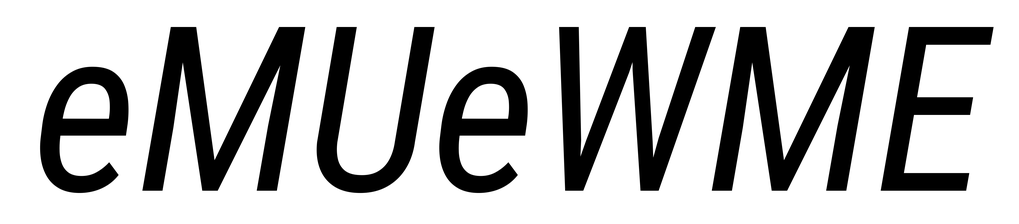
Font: Roboto-Italic_Condensed_Italic